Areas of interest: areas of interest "Bali Zhuang Community Cultural and Sports Activity Center"
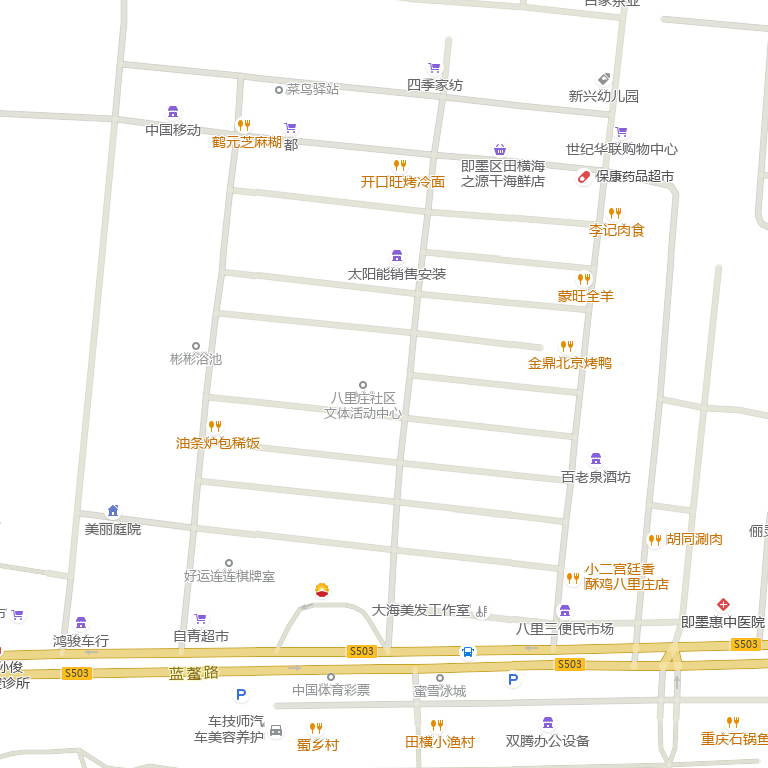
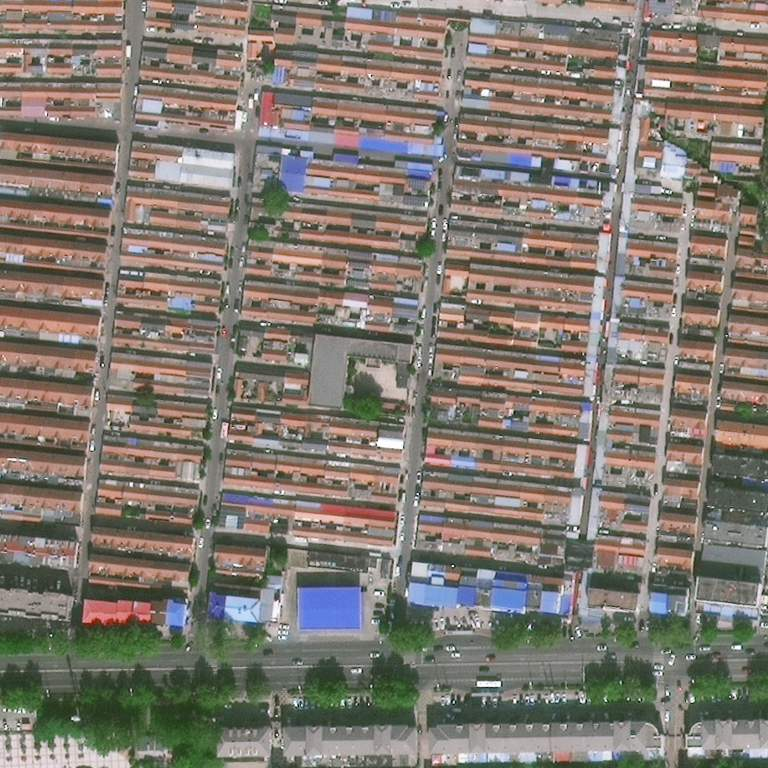